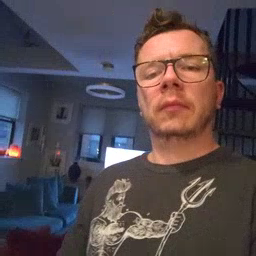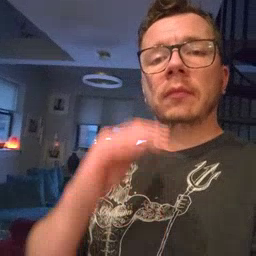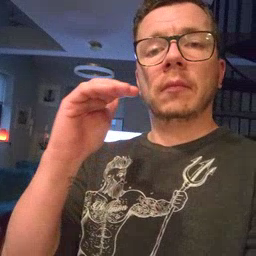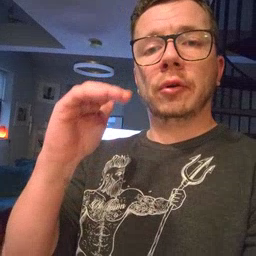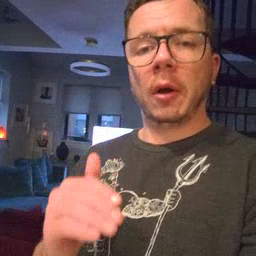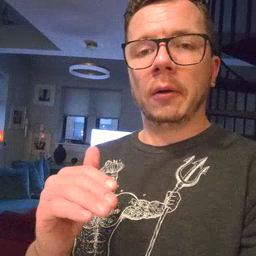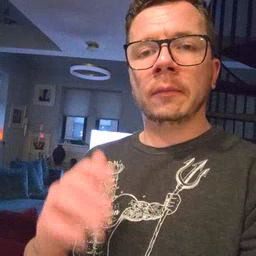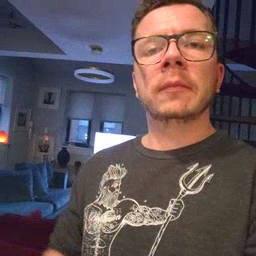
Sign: child